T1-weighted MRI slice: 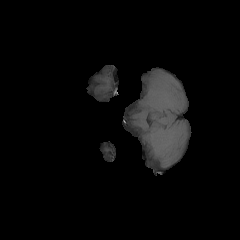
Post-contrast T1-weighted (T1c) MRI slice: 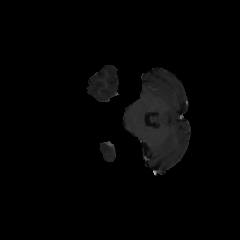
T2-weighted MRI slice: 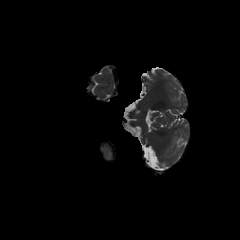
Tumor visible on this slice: no